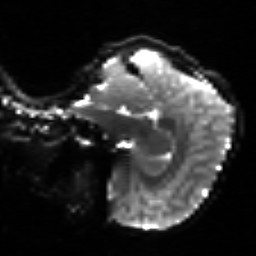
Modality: sbref
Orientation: sagittal
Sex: male
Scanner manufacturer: siemens
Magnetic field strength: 3 T
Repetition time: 5 s
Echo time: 0.071 s